Question: I am adding two buttons to a notification in my app that is set to target API Level 8. The problem is that the two buttons appears as two large grey buttons, totally out of place with the rest of the notifications. I've tested it both on Nexus 7 and Galaxy Nexus.

All examples I've seen have the nice looking black buttons like the incoming call notification:
<URL>
I would guess this would be easy, but no such luck today. Does anyone know where I might have taken the wrong turn? Below is a snippet of my code which generates the notification with the latest support library.
'''
NotificationManager nm = (NotificationManager) this
.getSystemService(Context.NOTIFICATION_SERVICE);
android.support.v4.app.NotificationCompat.Builder builder = new android.support.v4.app.NotificationCompat.Builder(this);
builder.setContentIntent(contentIntent)
.setSmallIcon(R.drawable.ic_stat_radio)
.setContentTitle(message)
.setTicker(message)
.setPriority(android.support.v4.app.NotificationCompat.PRIORITY_HIGH)
.setWhen(System.currentTimeMillis())
.setAutoCancel(false)
.addAction(android.R.drawable.ic_btn_speak_now, "Play", contentIntent)
.addAction(android.R.drawable.ic_dialog_map, "Stop", contentIntent)
.setContentText(message);
Notification n = builder.build();
//nm.notify(0, n);
startForeground(1, n);
'''
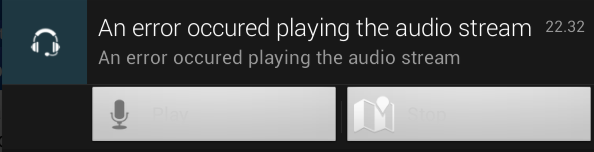
Answer: So this is happening because your targetSdk in your AndroidManifest.xml is < 11.
I believe the change in compatibility that happens when you target 11 is that the default theme because Holo. Since yours (and my) target is less than 11, it's resorting to some compatibility theme that it applies on these buttons even though it shouldn't. I assume that even though your app / activity is set to Holo, it doesn't actually apply to the notification since they are are in a different process.
That's just my guess. Using CommonsWare's notification demo and just modify the targetSdk shows this behavior.